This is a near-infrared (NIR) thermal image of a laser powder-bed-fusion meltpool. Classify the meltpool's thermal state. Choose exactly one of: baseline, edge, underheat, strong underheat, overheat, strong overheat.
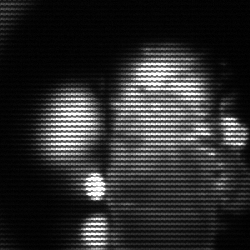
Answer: strong underheat